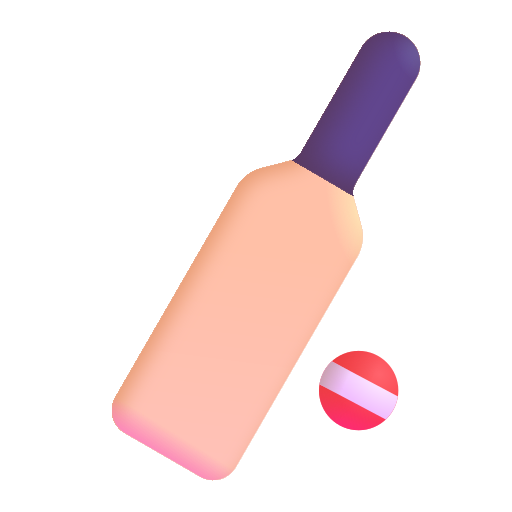
cricket game color